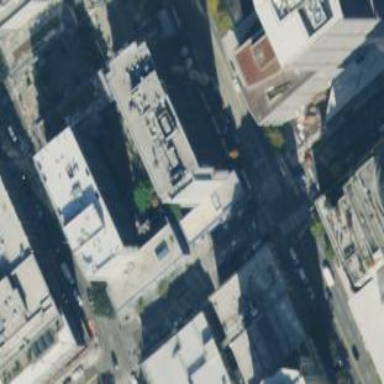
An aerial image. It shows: Building.